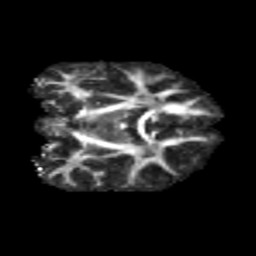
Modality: FA
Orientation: coronal
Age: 11
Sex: female
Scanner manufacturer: siemens
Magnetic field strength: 3 T
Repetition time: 3.8 s
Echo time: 0.07 s